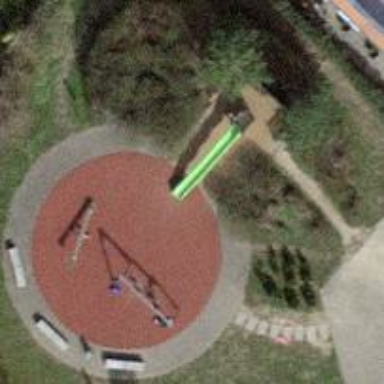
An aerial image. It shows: Playground area for leisure activities on the land.